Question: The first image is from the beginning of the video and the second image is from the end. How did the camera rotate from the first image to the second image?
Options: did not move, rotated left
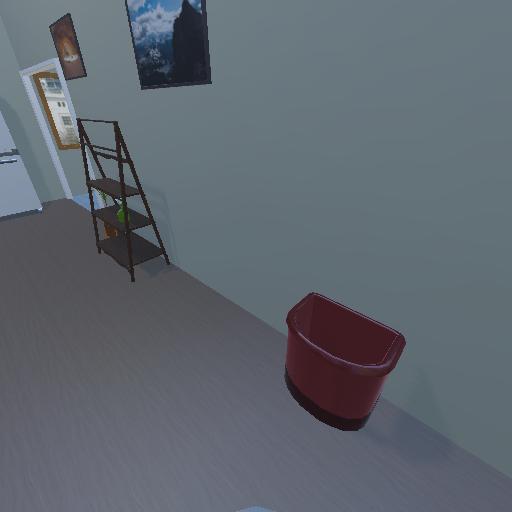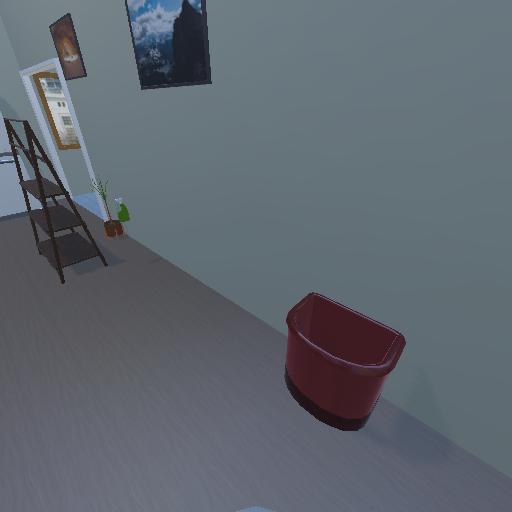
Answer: did not move